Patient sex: F
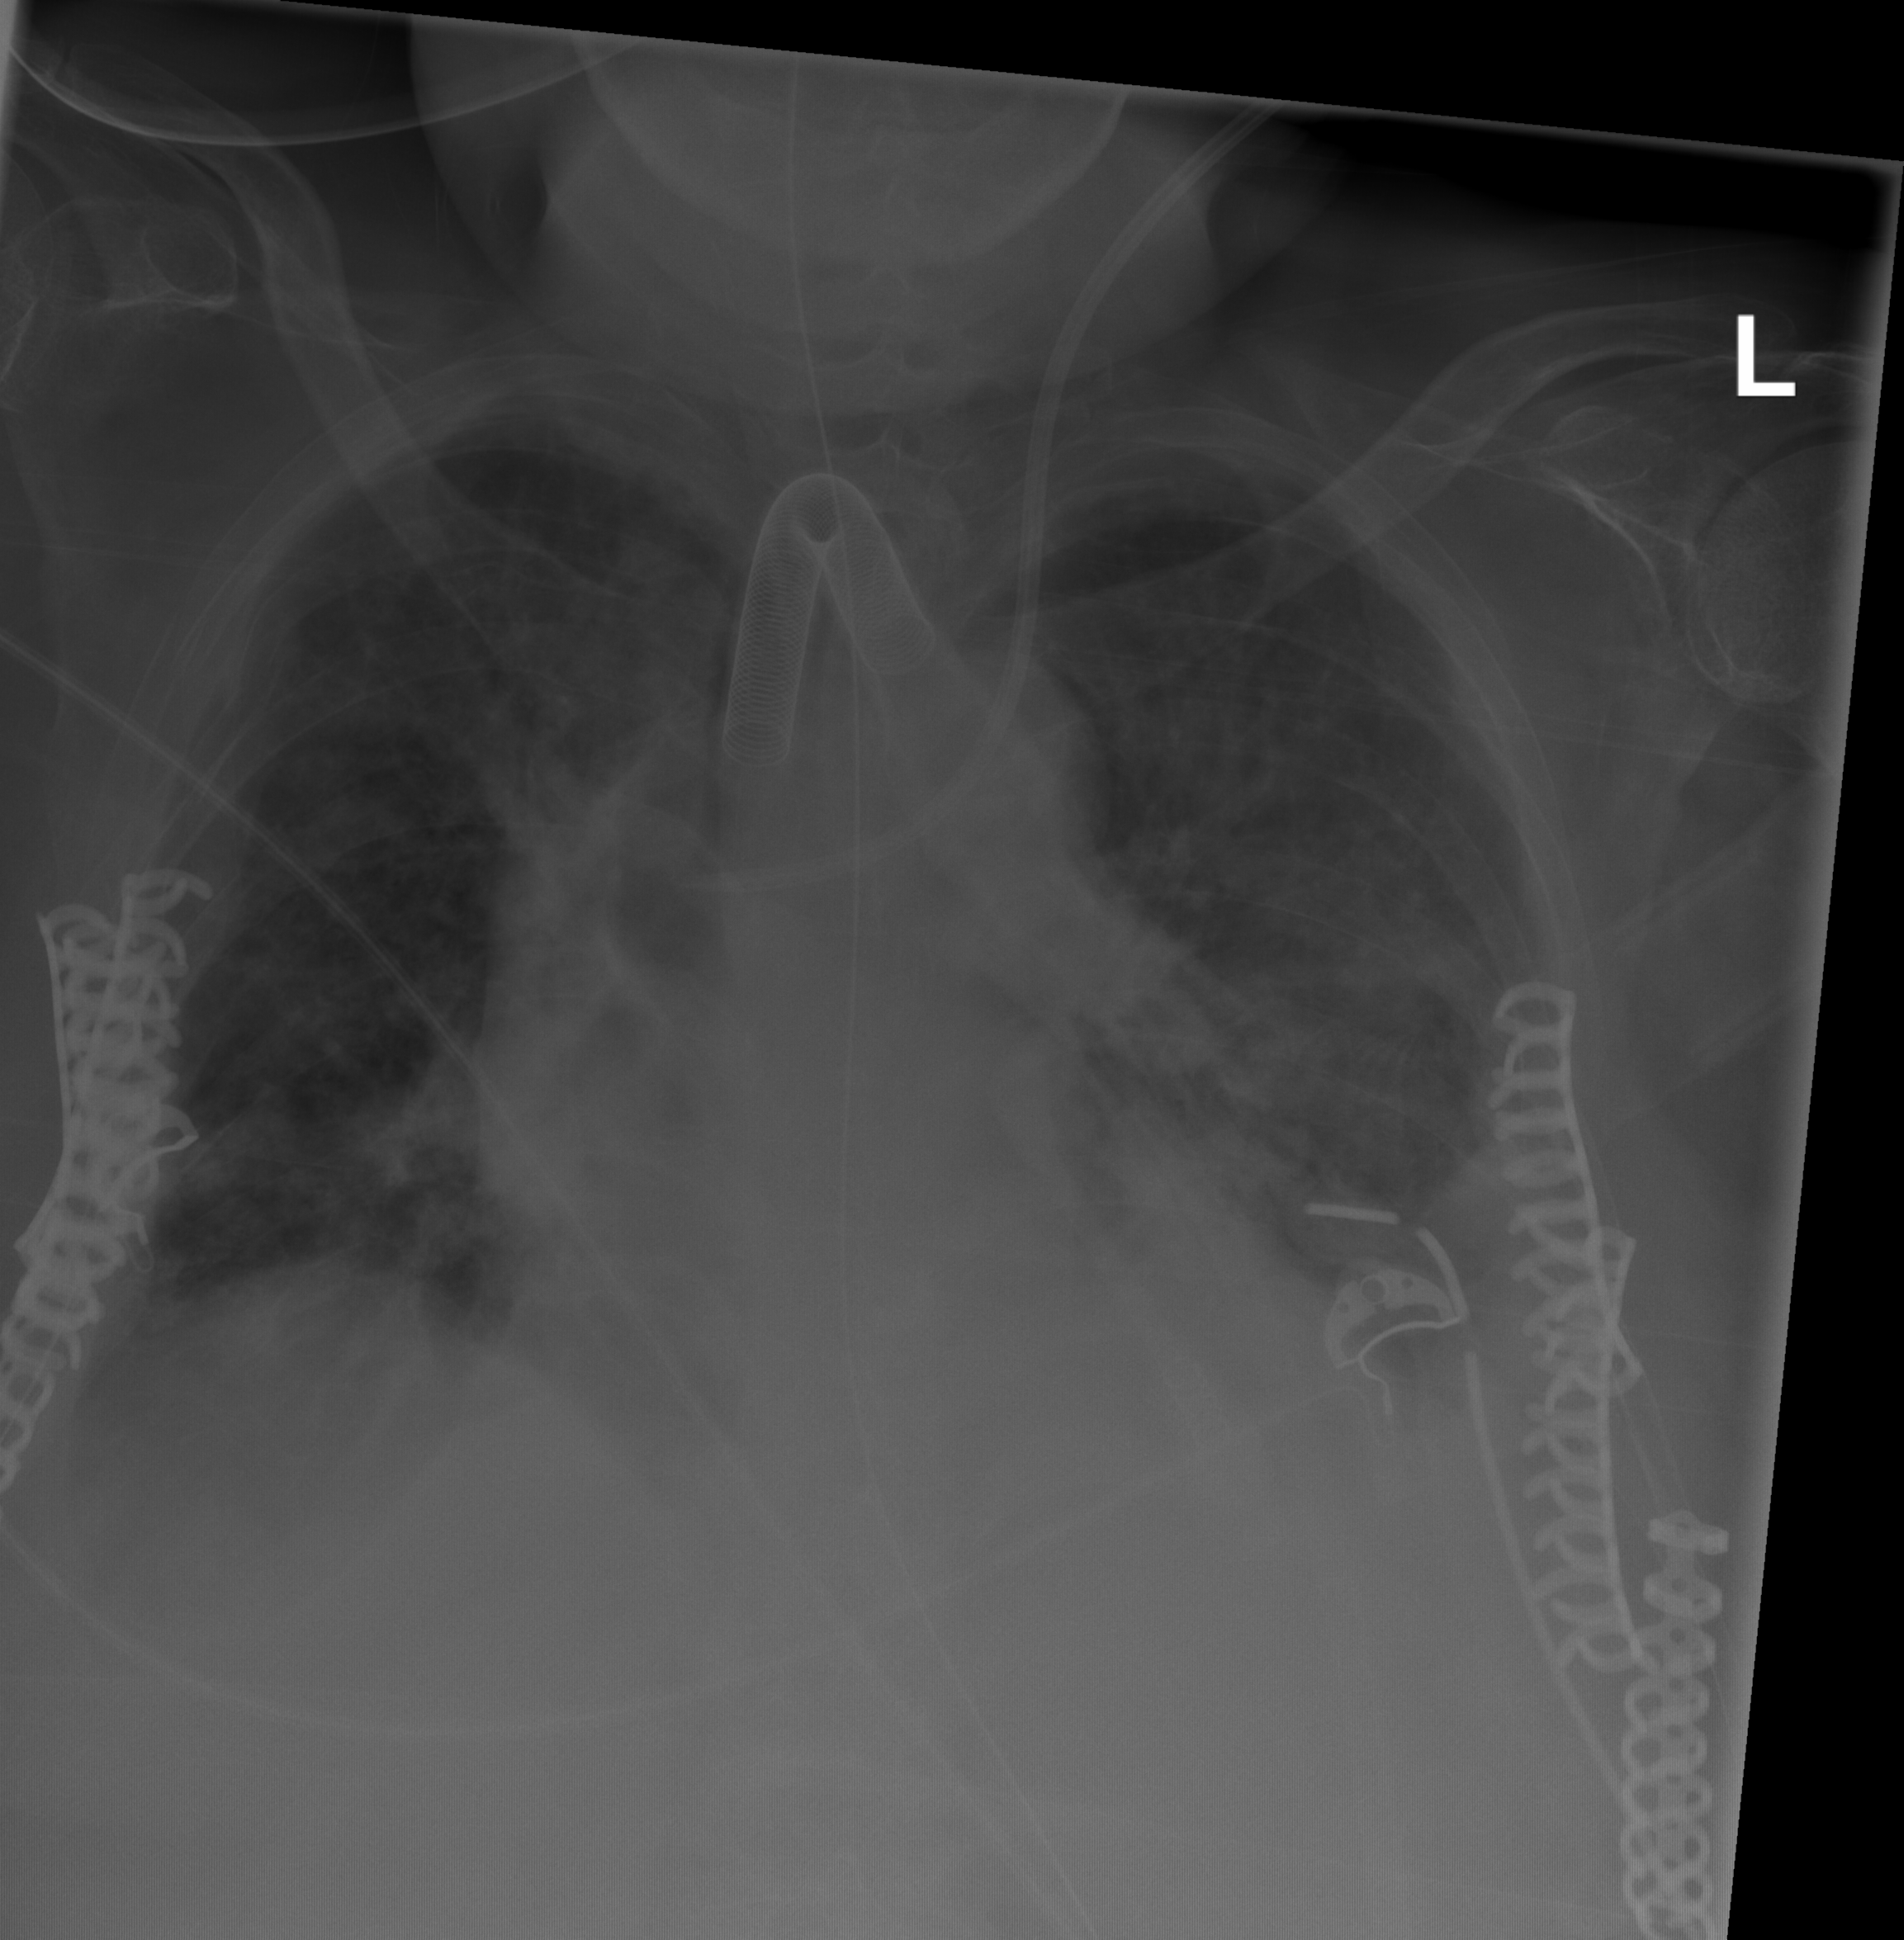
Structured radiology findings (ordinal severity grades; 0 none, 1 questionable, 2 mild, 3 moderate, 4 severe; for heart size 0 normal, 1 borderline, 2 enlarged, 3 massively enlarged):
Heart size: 1
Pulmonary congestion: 0
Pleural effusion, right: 2
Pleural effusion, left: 3
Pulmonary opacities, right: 2
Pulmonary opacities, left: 2
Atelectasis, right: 2
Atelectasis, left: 3